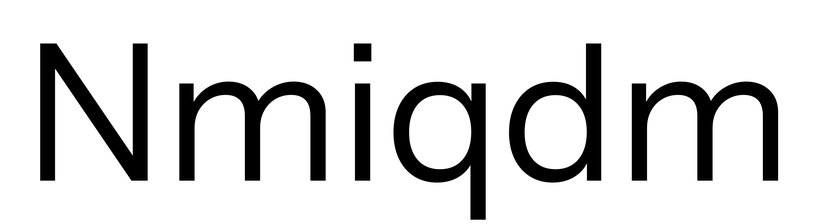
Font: InstrumentSans_Regular